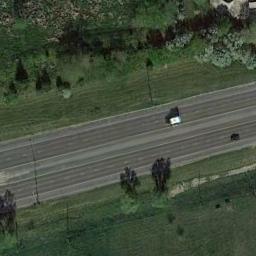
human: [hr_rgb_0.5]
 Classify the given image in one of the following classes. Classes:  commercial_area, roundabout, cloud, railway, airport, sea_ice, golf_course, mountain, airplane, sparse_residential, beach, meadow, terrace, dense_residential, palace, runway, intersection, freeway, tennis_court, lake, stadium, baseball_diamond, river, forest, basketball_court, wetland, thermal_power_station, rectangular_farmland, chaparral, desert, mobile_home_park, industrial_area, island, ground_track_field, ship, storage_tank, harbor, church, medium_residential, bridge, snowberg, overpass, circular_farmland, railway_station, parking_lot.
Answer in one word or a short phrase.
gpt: freeway